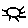
Label: sun